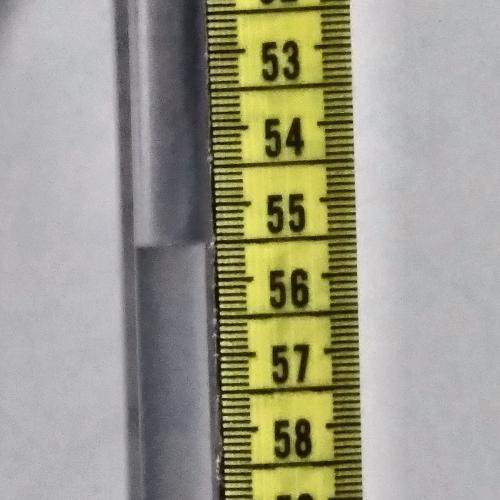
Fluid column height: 55.5 cm